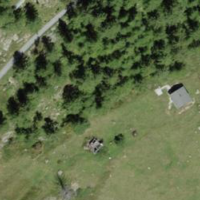
EUNIS habitat code: 23
Species observed at this site:
Hesperia comma